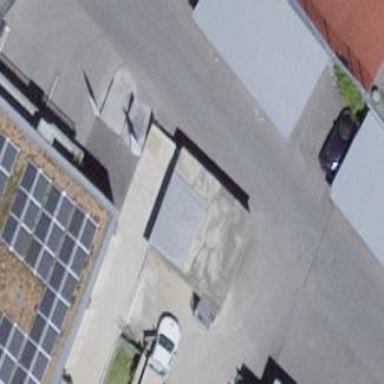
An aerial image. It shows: View of roof of building.